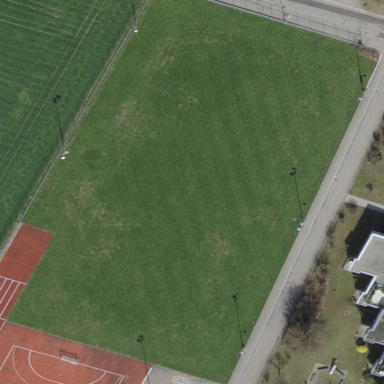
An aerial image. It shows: Soccer pitch for leisure land activities.